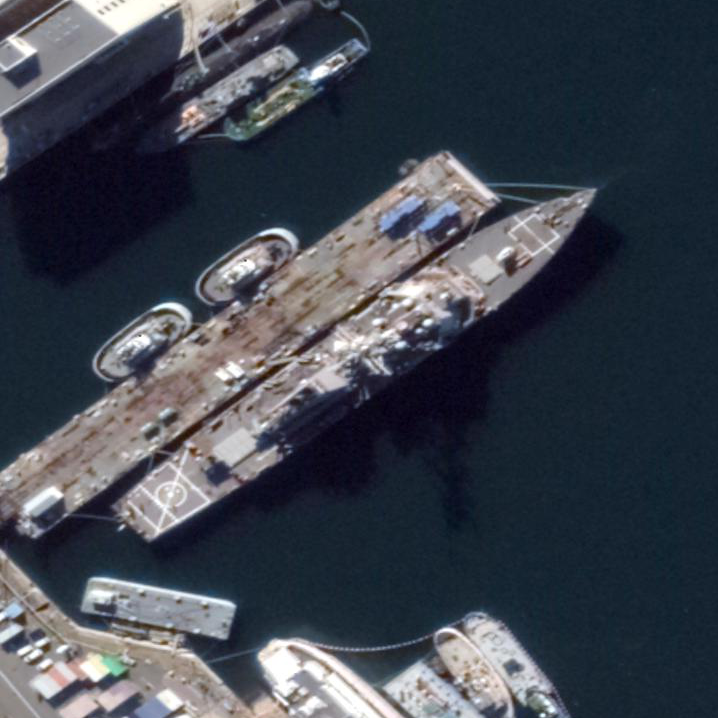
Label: destroyer